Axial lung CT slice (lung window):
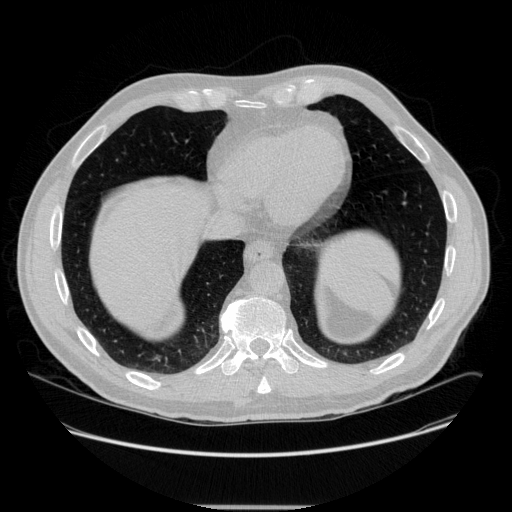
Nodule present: no